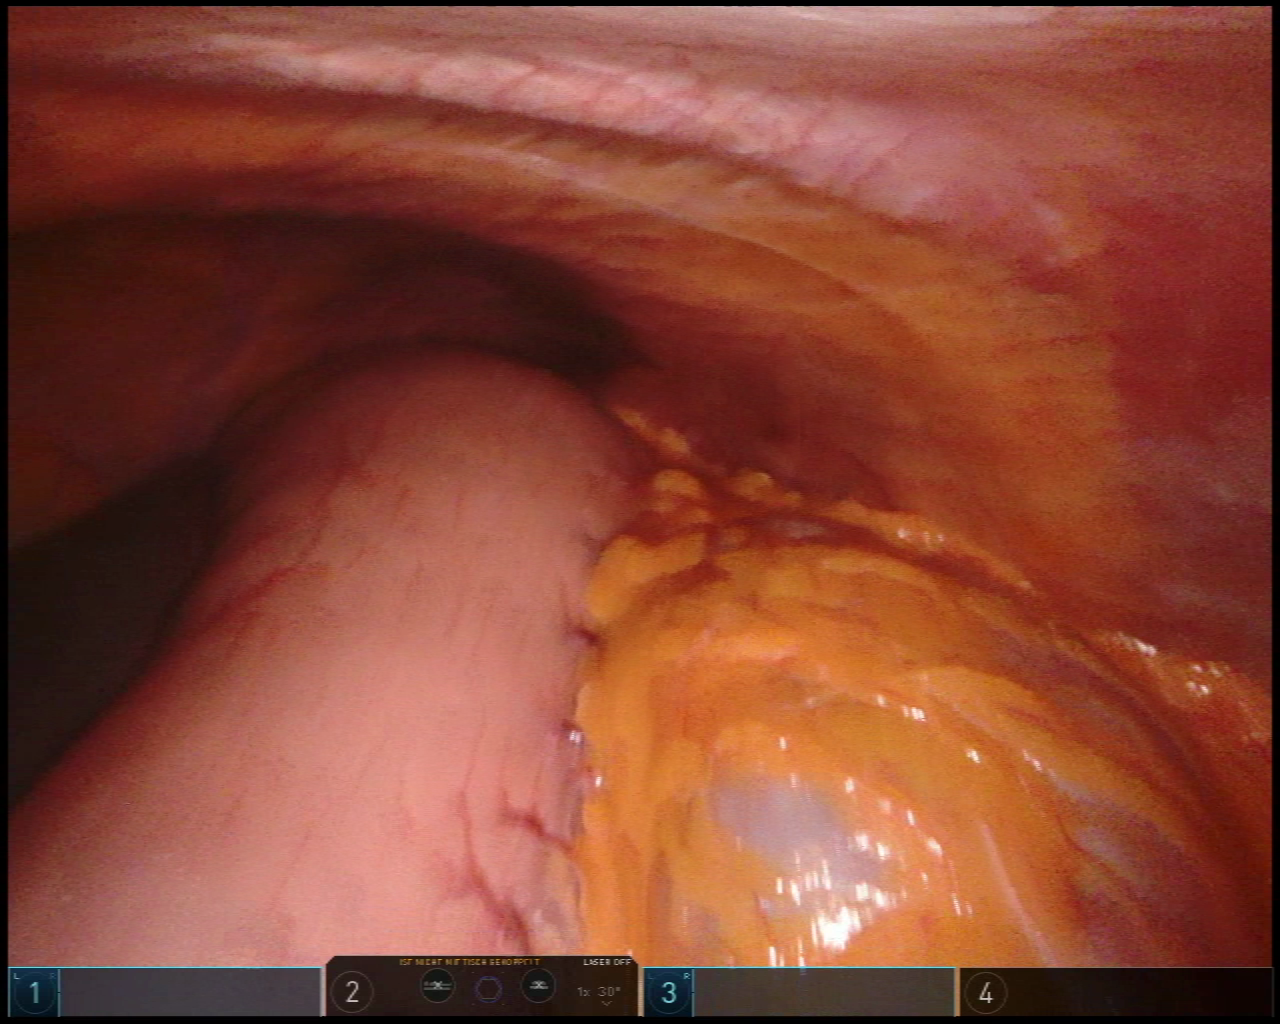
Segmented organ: liver
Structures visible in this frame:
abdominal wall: yes
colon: yes
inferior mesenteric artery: no
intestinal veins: no
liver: yes
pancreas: no
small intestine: no
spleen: no
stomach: yes
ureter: no
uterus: no
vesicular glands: no